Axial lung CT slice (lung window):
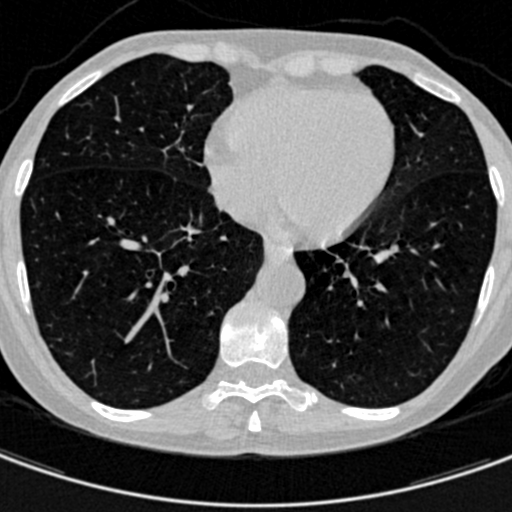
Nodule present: no